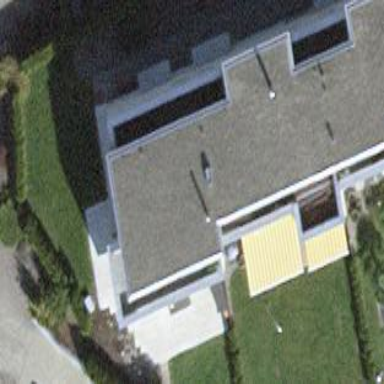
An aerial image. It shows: Simple house.